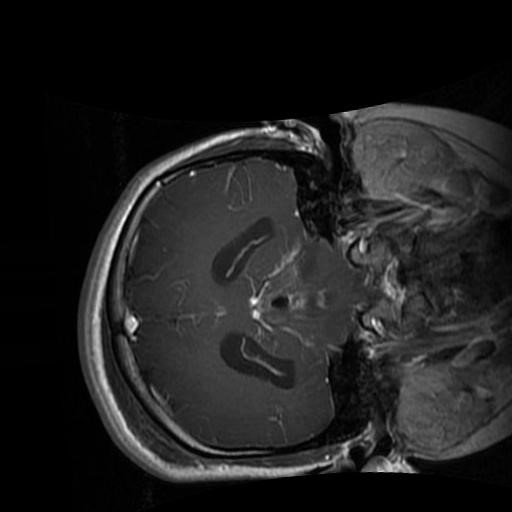
Label: brain_glioma